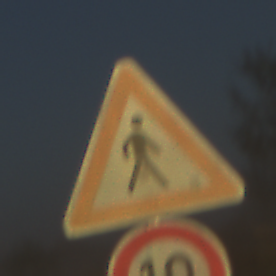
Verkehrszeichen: FussgaengerLinks
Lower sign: Geschwindigkeit10
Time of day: SunriseSunset
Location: Outdoor (Nature)
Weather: Clear
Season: NotSpecified
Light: Natural